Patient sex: M
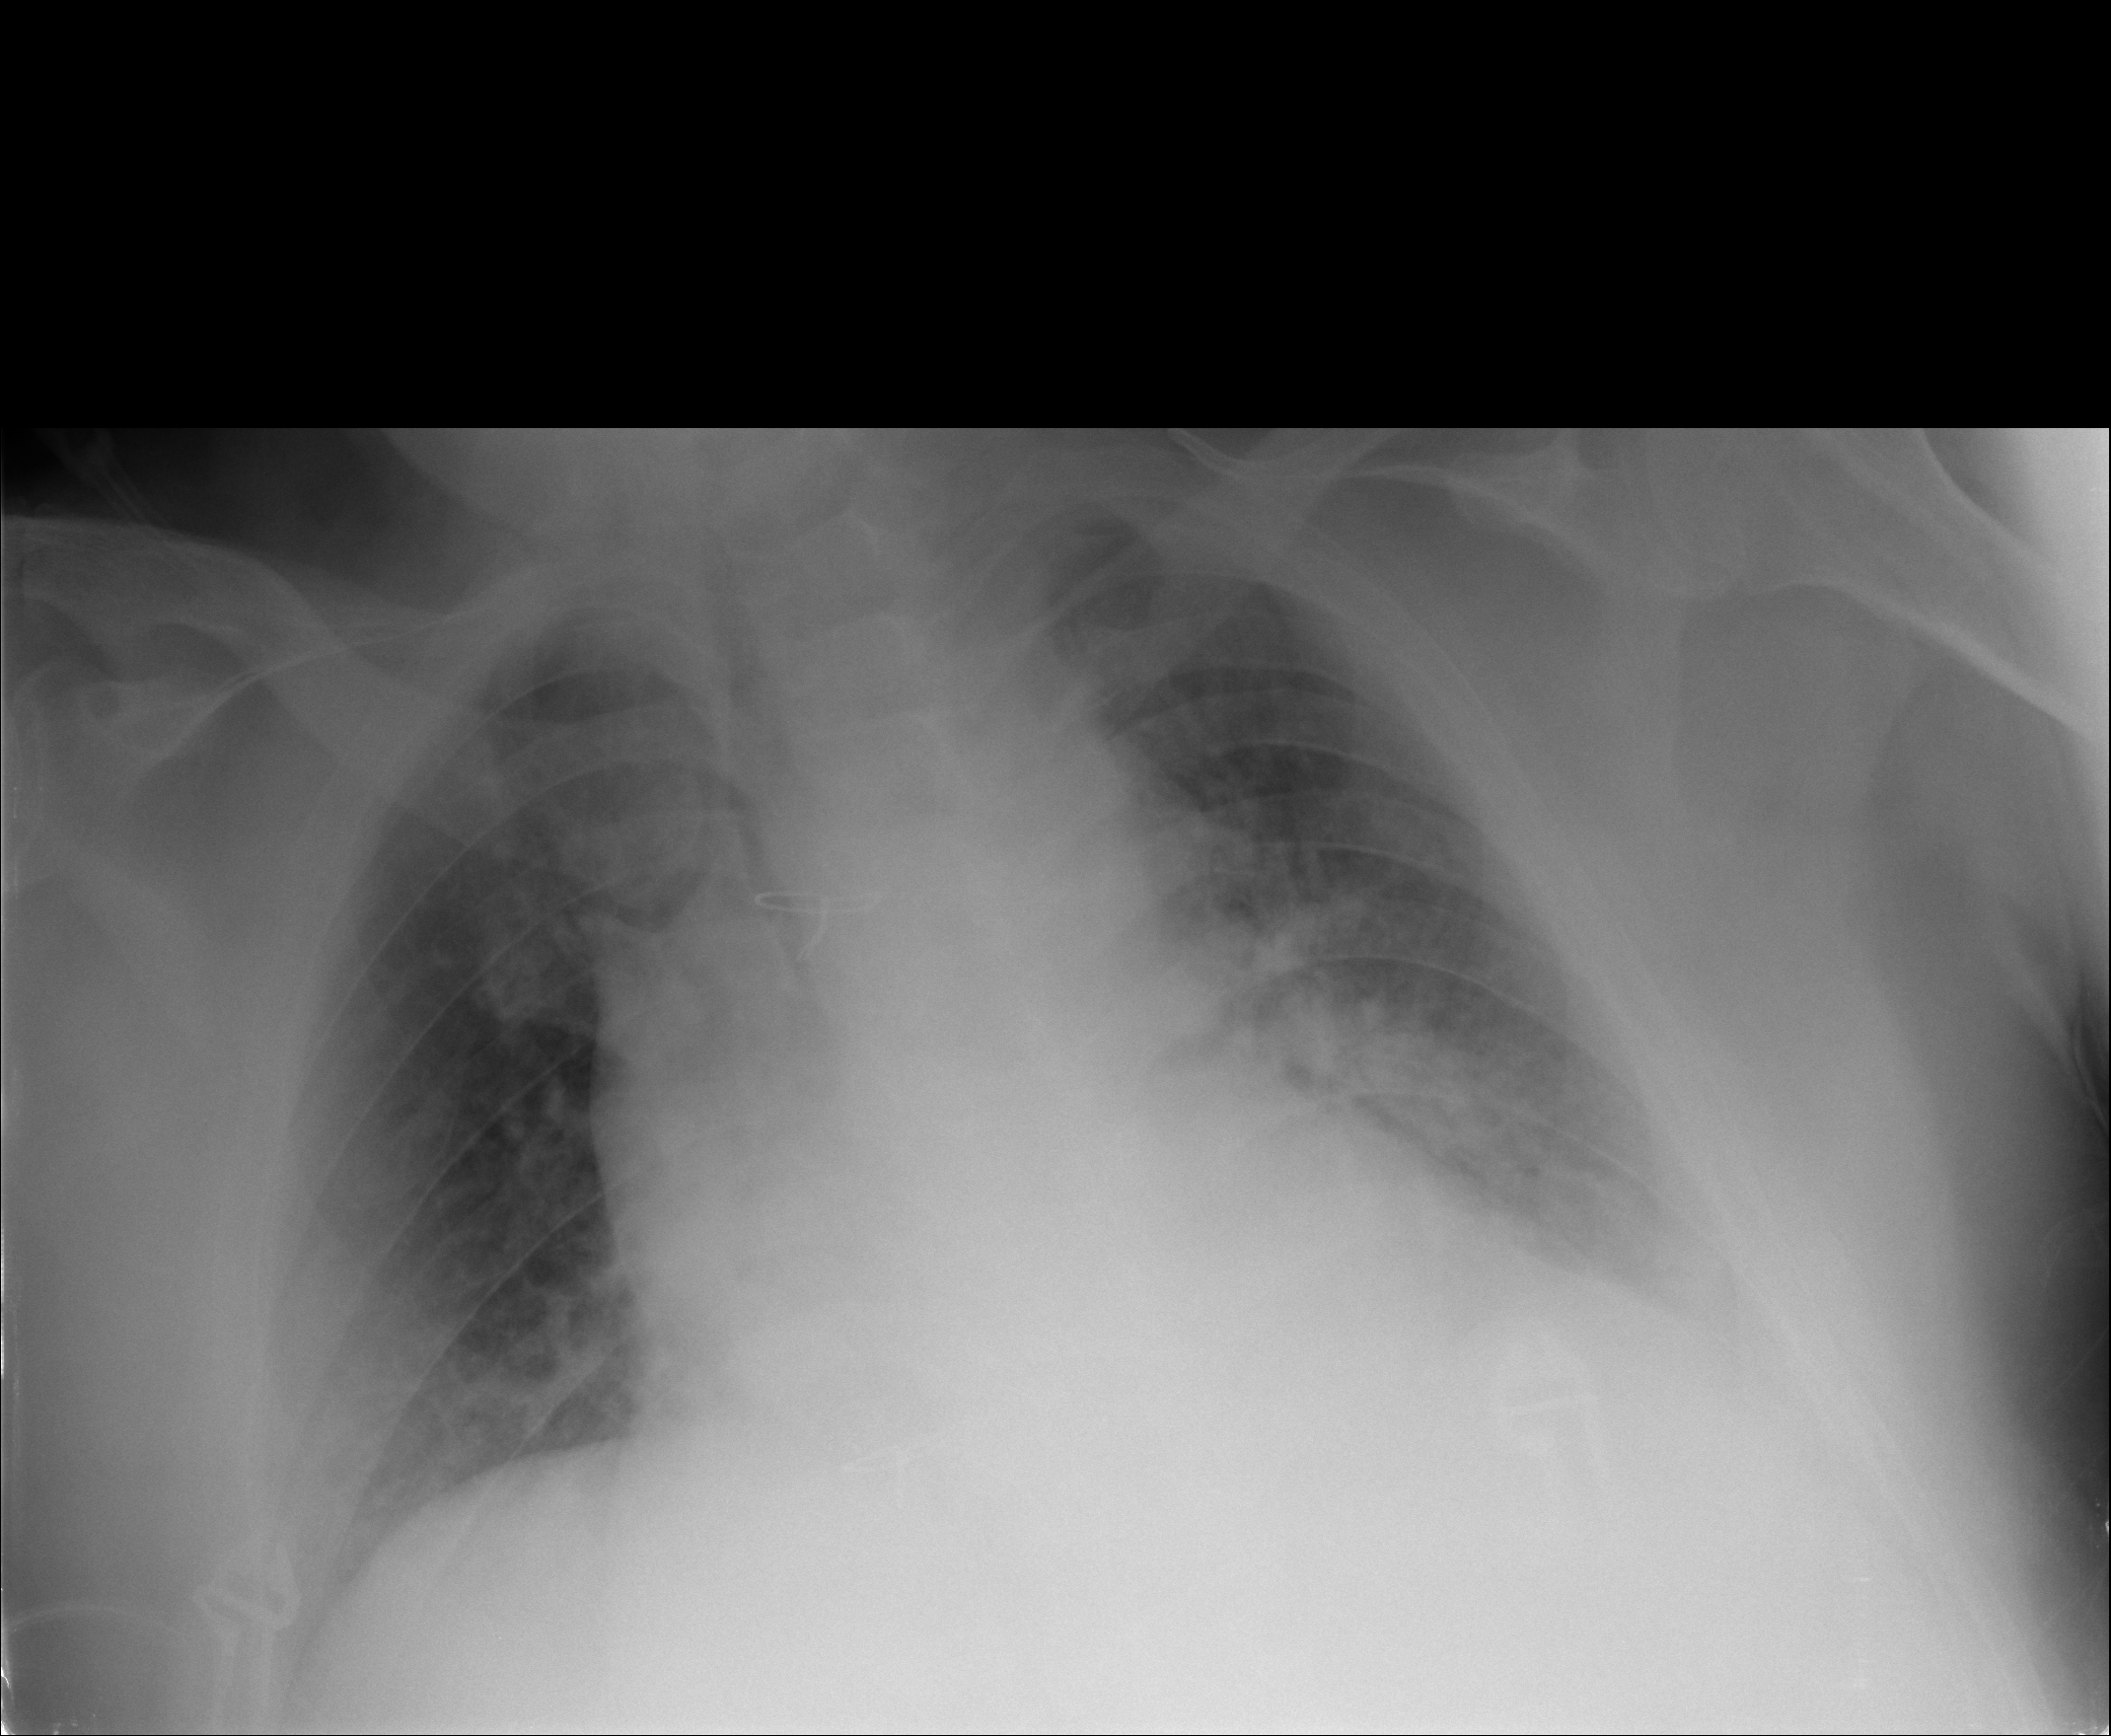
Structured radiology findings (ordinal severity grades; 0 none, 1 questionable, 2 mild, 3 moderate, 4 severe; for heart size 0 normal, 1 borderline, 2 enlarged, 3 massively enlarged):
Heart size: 2
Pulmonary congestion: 3
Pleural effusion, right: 0
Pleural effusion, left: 0
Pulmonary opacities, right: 2
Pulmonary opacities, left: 2
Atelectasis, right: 0
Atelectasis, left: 0